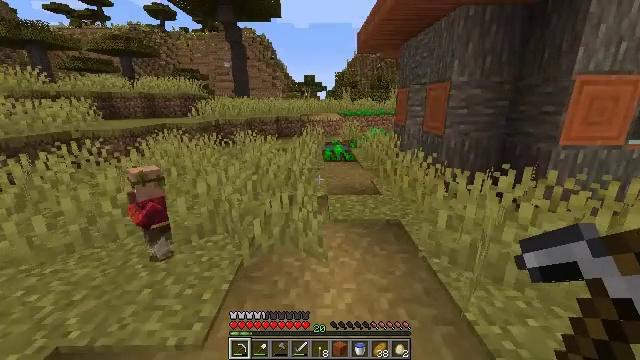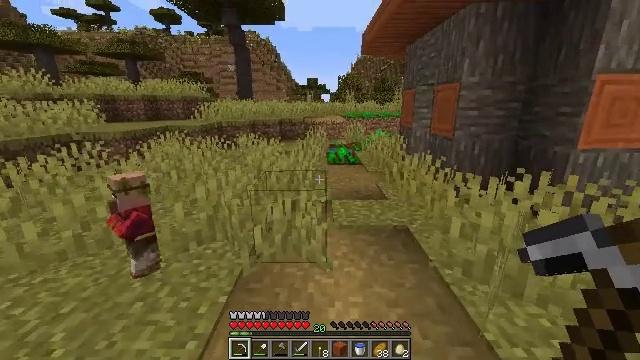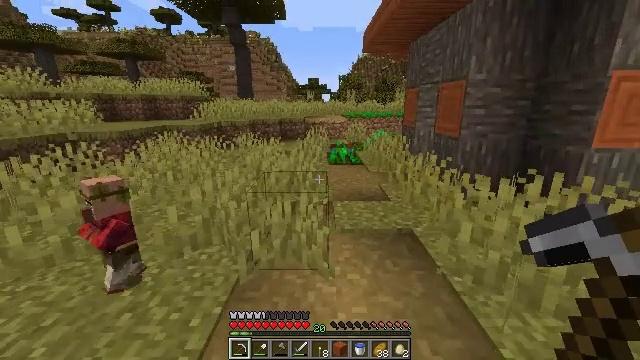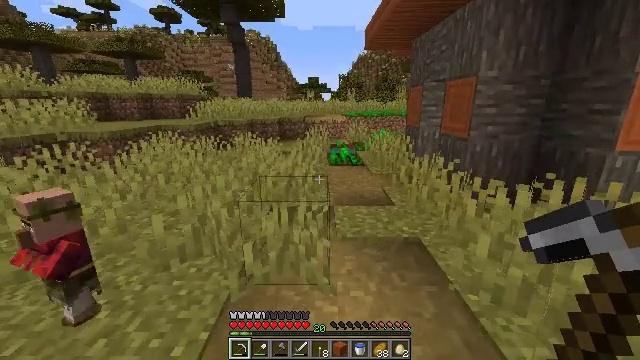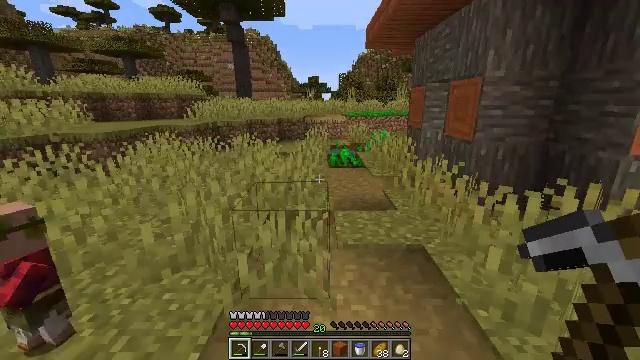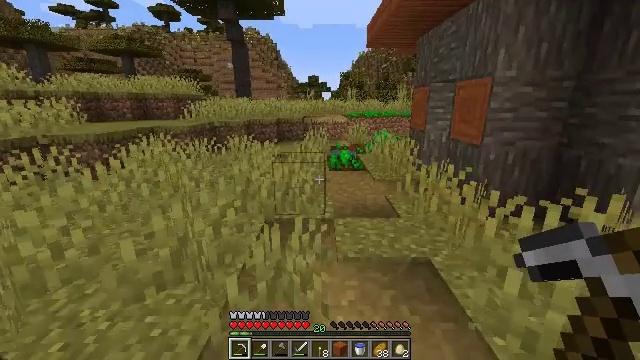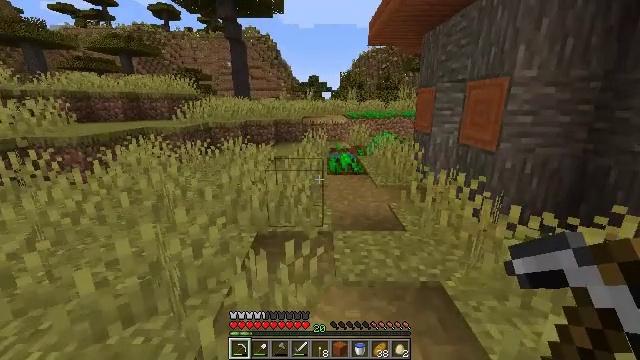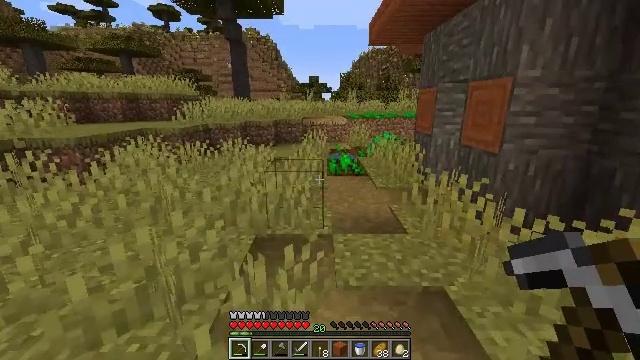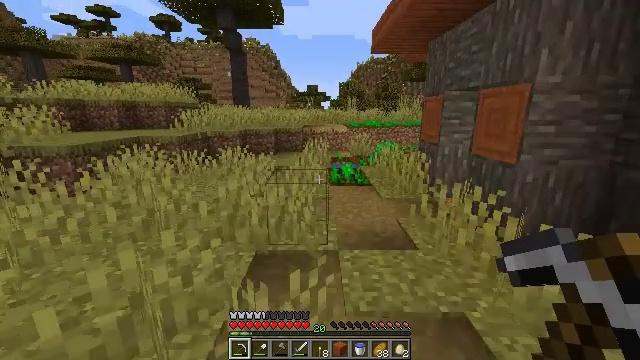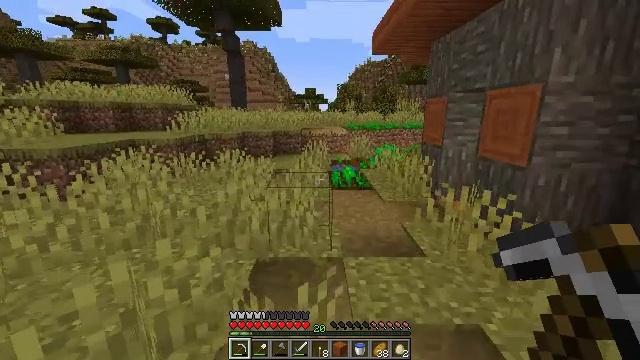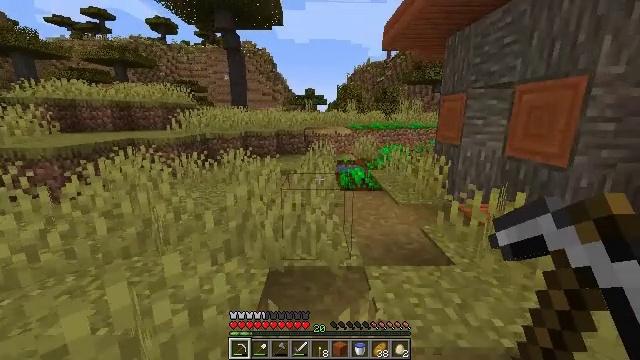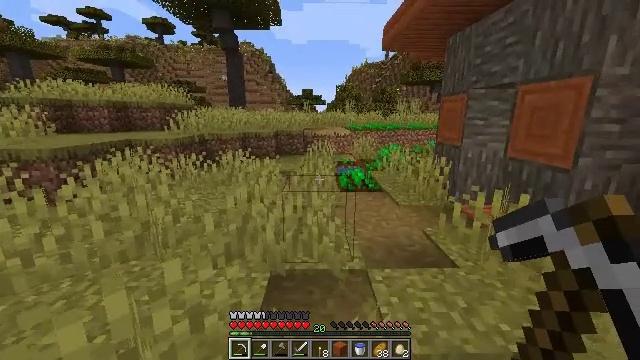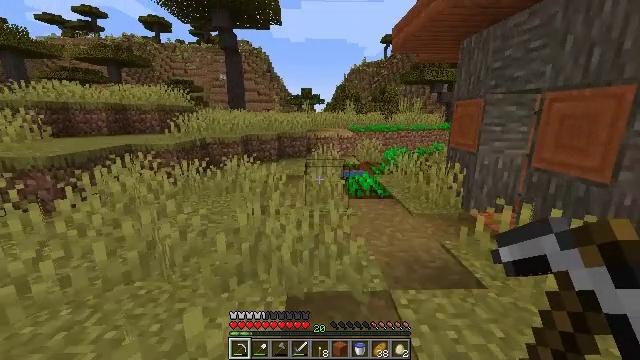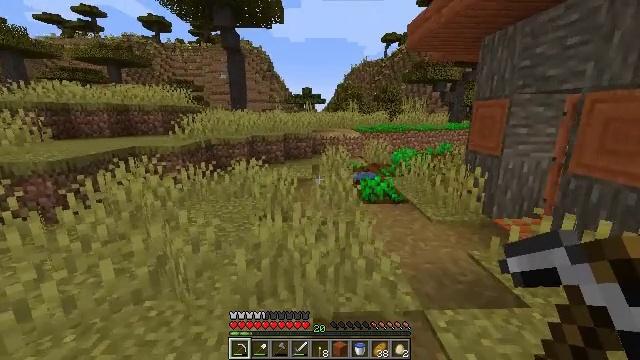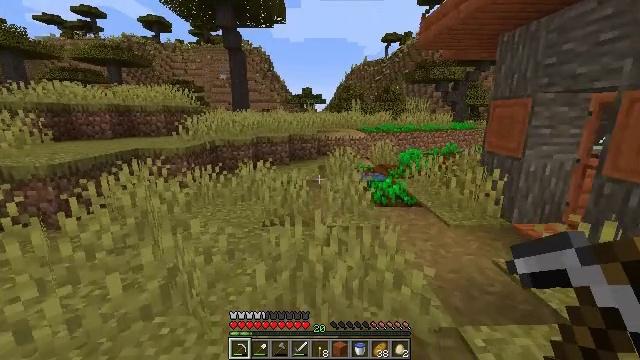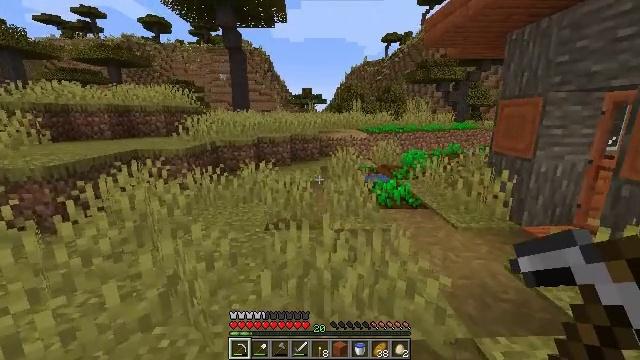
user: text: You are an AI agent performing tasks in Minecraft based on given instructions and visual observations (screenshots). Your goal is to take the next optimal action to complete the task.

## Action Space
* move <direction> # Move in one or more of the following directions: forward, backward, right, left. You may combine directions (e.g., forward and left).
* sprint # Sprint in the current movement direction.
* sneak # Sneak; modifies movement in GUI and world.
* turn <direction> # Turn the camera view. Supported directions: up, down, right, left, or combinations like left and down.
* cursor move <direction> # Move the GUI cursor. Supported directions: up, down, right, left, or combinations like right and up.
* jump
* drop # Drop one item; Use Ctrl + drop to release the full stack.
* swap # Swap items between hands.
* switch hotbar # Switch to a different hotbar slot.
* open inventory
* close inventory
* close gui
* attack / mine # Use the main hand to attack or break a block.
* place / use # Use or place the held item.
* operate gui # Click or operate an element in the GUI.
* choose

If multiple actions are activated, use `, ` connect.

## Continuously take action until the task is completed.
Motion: motion action
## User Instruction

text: Remove an iron pickaxe from the inventory.
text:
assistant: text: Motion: move forward
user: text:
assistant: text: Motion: move forward
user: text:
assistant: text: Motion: move forward
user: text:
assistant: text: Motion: move forward
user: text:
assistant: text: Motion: move forward
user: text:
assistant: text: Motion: move forward
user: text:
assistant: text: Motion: move forward and move left
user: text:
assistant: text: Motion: move forward and move left, turn up
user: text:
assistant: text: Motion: move forward and move left
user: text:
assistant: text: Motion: move forward and move left
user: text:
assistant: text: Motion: move forward and move left
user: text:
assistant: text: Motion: move forward and move left
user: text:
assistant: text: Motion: move forward and move left
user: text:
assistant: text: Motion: move forward and move left
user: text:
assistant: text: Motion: move forward
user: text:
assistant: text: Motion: move forward
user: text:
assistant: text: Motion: move forward
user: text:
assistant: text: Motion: move forward
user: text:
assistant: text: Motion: move forward
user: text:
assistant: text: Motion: move forward
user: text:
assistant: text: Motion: move forward
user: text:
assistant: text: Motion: move forward
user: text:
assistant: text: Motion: move forward
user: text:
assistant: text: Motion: move forward
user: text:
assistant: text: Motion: move forward
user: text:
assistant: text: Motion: move forward
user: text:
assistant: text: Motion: move forward
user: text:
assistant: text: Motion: move forward
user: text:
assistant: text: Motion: move forward
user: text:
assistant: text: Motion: move forward